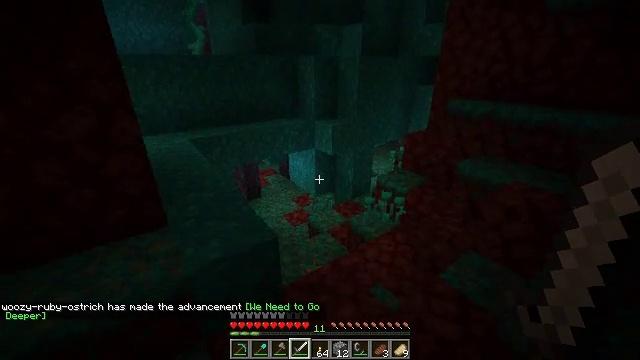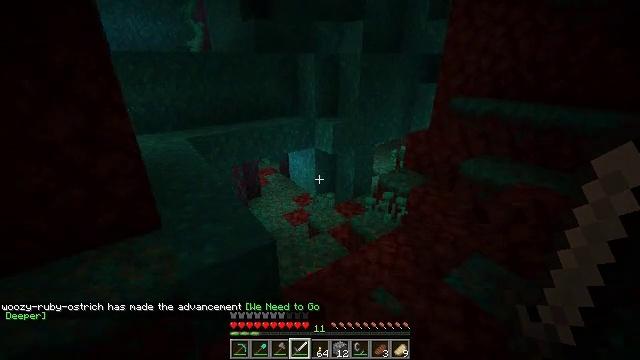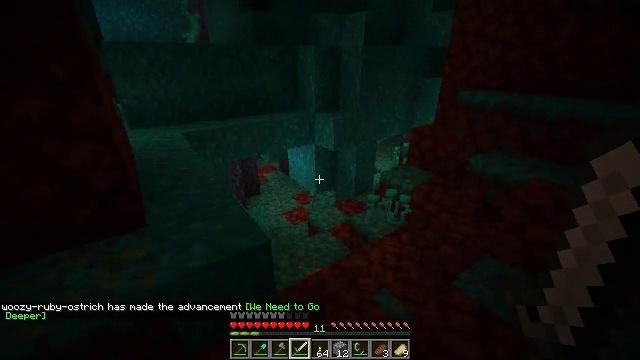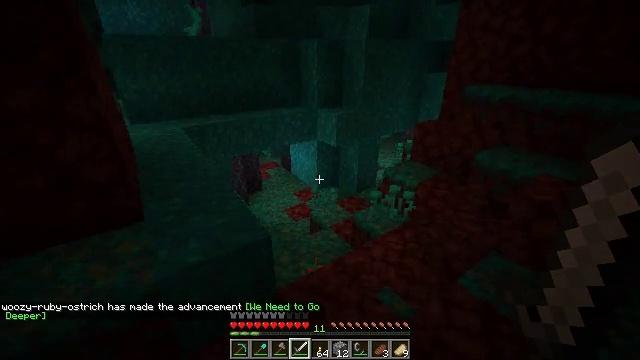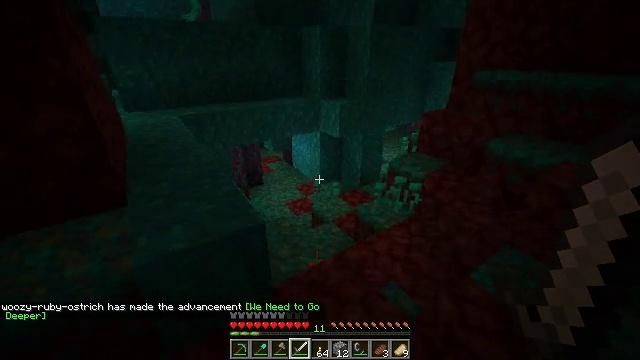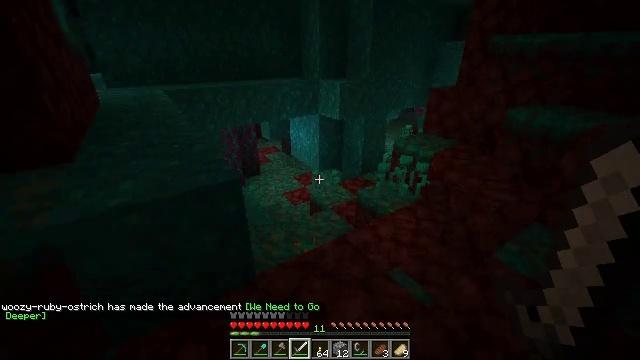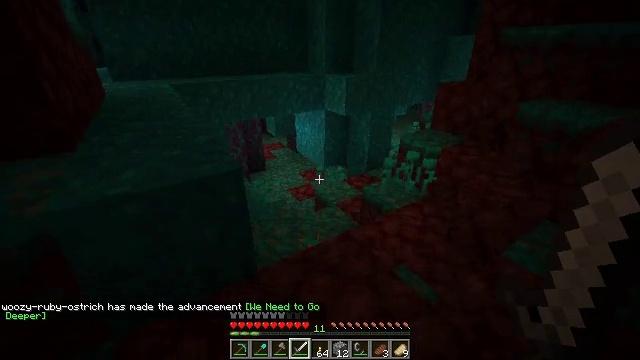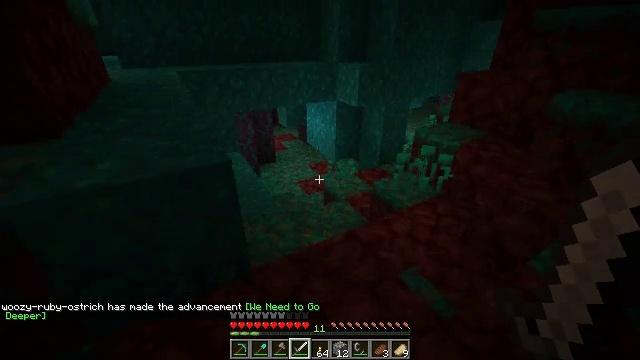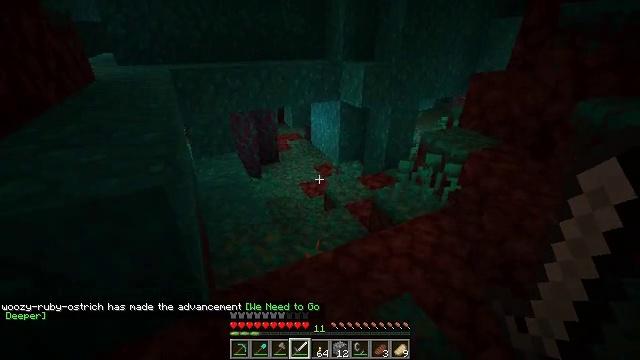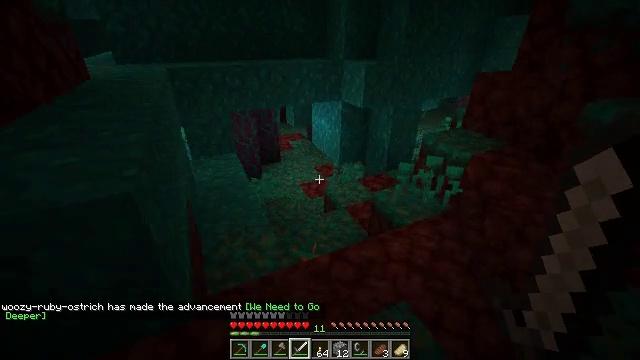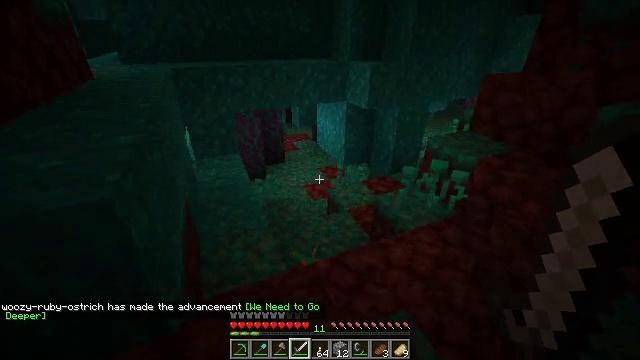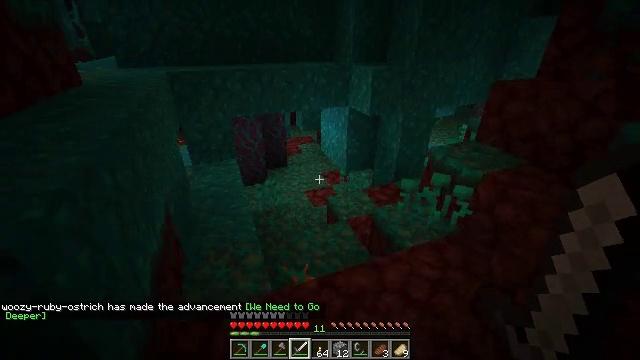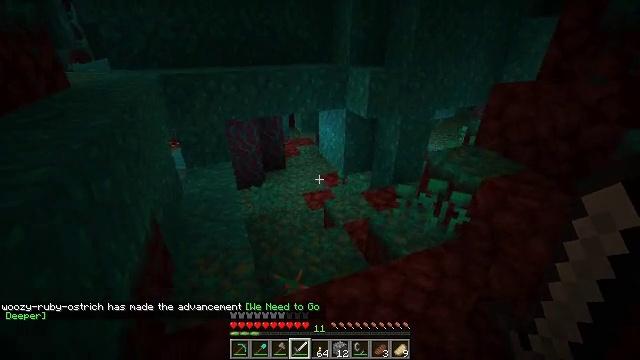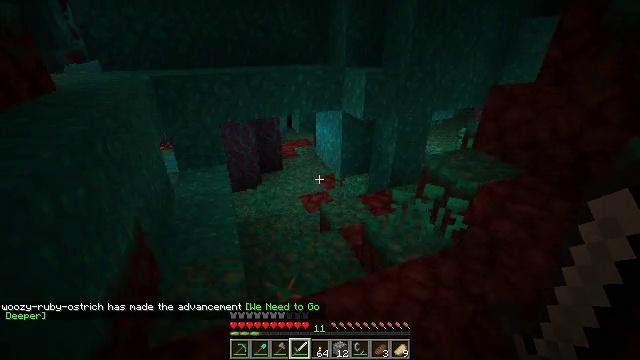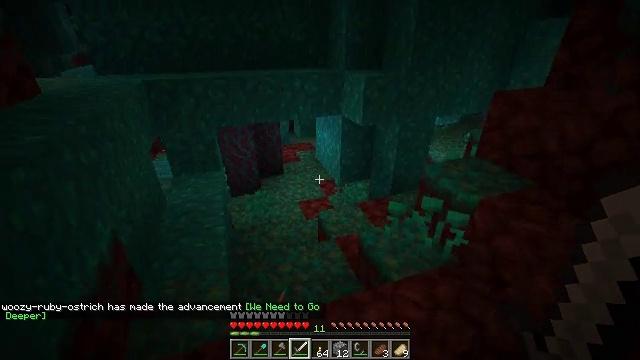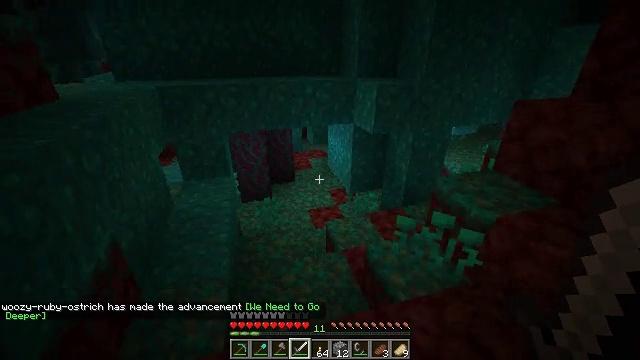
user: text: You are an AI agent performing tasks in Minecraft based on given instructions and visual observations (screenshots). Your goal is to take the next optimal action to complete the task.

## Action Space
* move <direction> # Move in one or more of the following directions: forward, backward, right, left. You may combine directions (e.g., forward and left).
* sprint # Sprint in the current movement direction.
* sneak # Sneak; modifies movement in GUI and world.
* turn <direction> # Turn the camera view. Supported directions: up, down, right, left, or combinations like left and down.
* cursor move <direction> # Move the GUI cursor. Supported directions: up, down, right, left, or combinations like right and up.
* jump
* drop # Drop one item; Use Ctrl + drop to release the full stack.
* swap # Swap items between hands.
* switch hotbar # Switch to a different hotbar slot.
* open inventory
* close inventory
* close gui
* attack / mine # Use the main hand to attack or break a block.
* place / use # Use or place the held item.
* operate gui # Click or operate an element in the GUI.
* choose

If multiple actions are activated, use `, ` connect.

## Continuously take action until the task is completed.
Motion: motion action
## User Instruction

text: Break the glowing shroomlight.
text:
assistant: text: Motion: move forward
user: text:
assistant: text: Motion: move forward
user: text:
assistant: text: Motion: move forward and move right
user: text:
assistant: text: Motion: move forward and move right
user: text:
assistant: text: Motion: move forward and move right
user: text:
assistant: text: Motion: move forward and move right, turn left
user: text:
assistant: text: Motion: move forward and move right, turn left and down
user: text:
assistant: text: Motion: move forward and move right, turn left
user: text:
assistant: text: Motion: move forward and move right, turn left
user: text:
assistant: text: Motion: move forward and move right, turn left
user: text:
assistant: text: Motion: move forward and move right, turn left
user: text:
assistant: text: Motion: move forward and move right
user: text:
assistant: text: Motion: move forward and move right
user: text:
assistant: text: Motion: move forward and move right, turn left
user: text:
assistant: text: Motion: move forward and move right, turn left and up
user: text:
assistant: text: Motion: move forward and move right, turn left and up
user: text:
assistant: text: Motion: move forward and move right, turn left and up
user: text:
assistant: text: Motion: move forward and move right, turn left and up
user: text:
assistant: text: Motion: move forward, turn left
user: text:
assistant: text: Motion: move forward
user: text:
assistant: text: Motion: move forward
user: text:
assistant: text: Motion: move forward
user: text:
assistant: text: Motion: move forward
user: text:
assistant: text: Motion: move forward
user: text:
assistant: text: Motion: move forward and move left
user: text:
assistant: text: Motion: move forward and move left, turn up
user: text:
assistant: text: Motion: move forward and move left, turn up
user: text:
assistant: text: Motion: move forward and move left, turn up
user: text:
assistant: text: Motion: move forward and move left
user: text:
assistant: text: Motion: move forward